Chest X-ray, PA view. Patient: 10 years old, sex F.
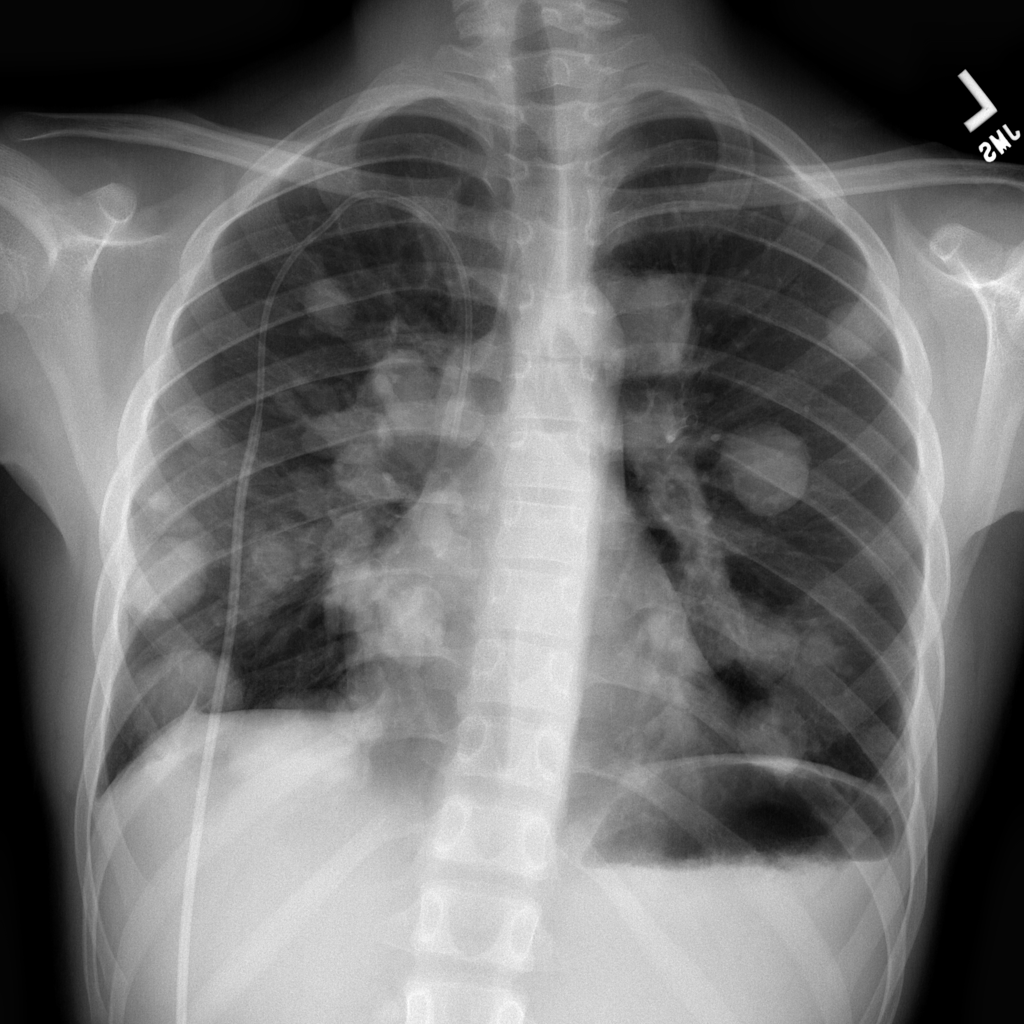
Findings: Atelectasis, Infiltration